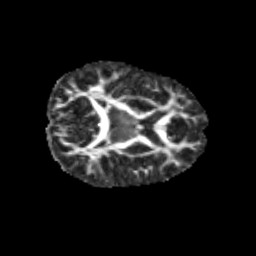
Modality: FA
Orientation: axial
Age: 13
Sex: male
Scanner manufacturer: siemens
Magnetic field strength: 3 T
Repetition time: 3.8 s
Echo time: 0.07 s